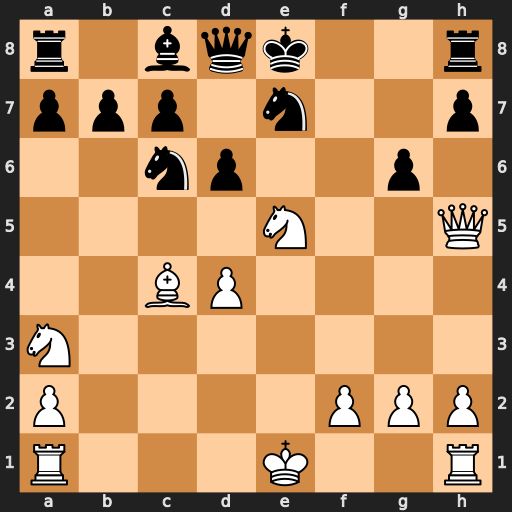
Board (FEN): r1bqk2r/ppp1n2p/2np2p1/4N2Q/2BP4/N7/P4PPP/R3K2R
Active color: w
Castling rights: KQkq
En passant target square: -
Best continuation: Bf7+ Kf8 Qh6#